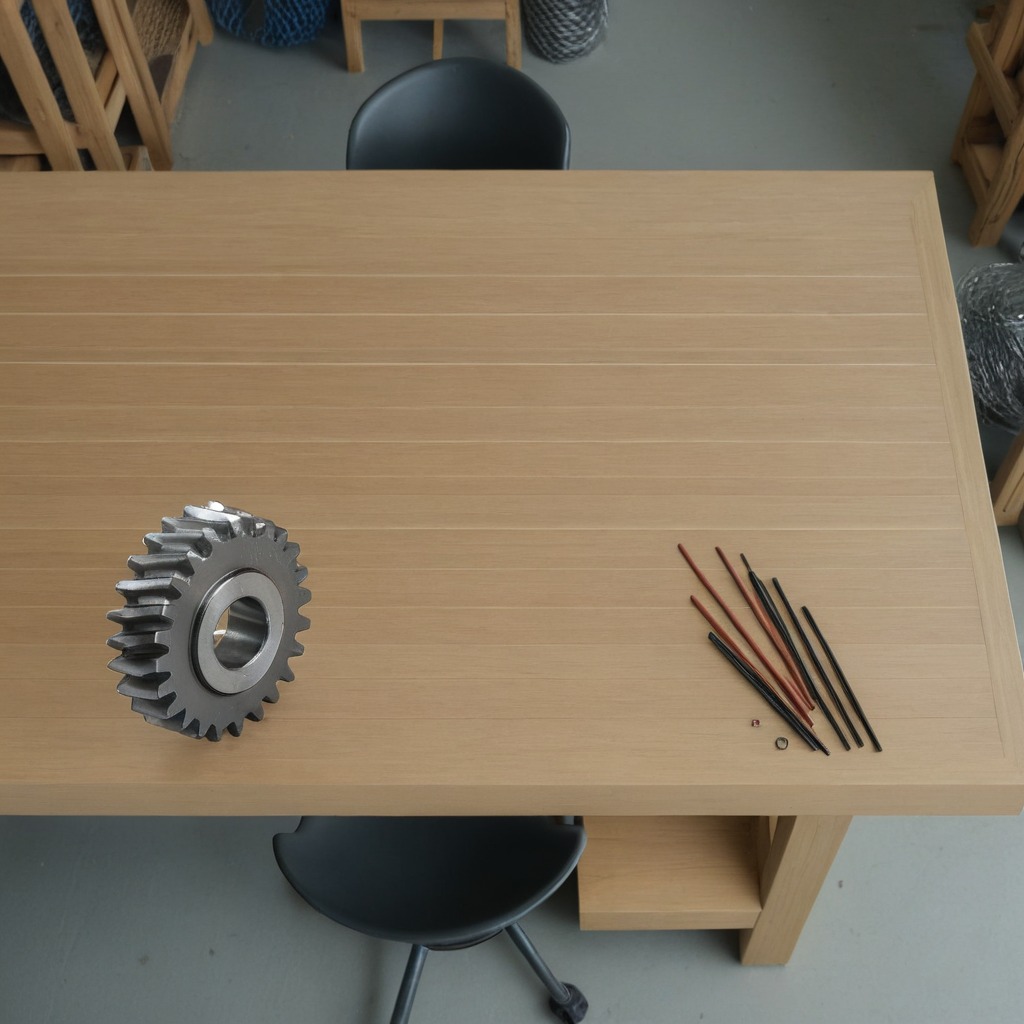
A steel gear with teeth is lying on a workbench inside a coastal fishing gear workshop.